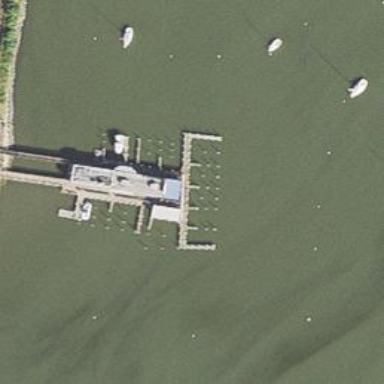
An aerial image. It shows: Pier with mooring facilities.